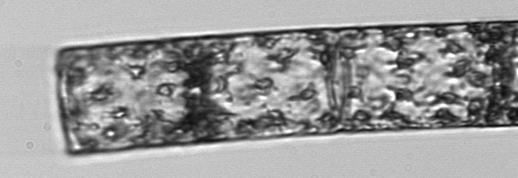
Label: Guinardia_flaccida